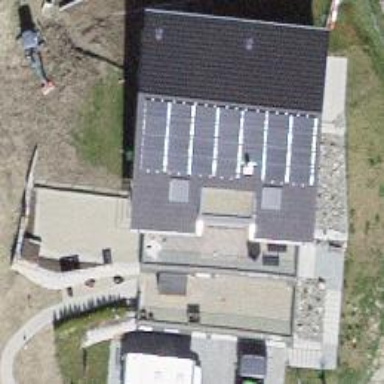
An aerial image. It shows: Solar power generator with photovoltaic panels.